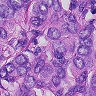
Metastatic tissue present: yes